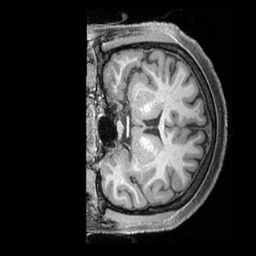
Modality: T1w
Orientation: coronal
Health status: healthy
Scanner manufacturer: siemens
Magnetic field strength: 3 T
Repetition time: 2.4 s
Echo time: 0.00201 s